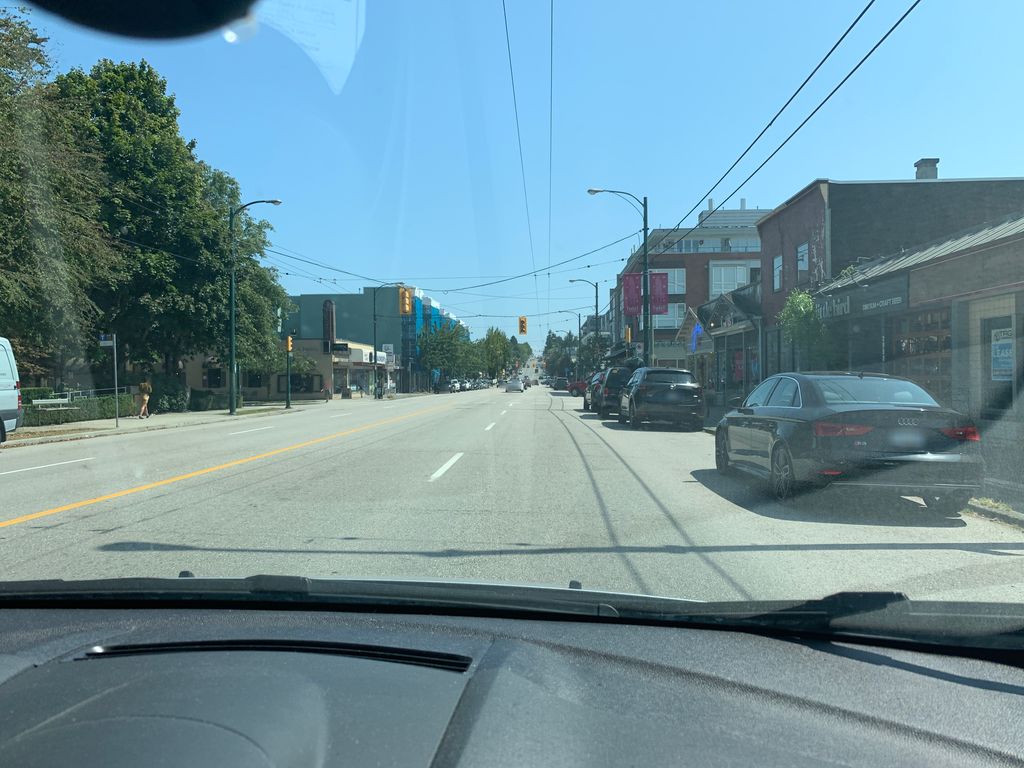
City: vancouver